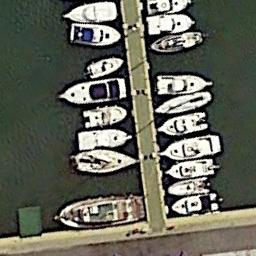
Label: harbor